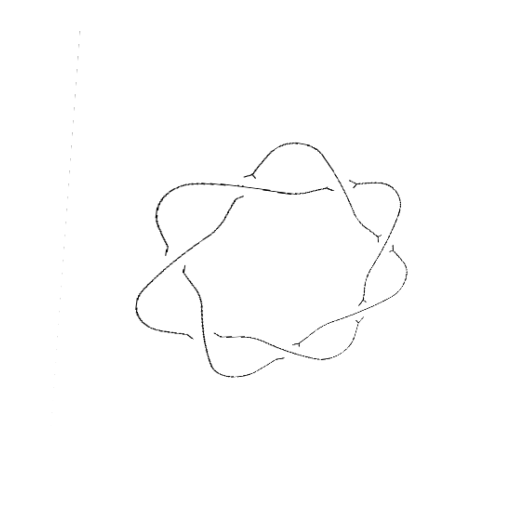
Crossing number: 7